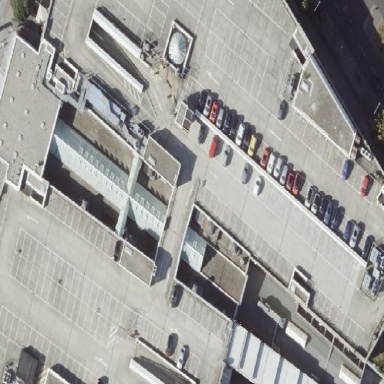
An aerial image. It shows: Concrete rooftop parking area.